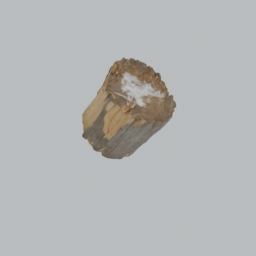
Label: nature